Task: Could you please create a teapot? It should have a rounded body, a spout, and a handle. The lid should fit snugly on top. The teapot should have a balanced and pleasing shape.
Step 41:
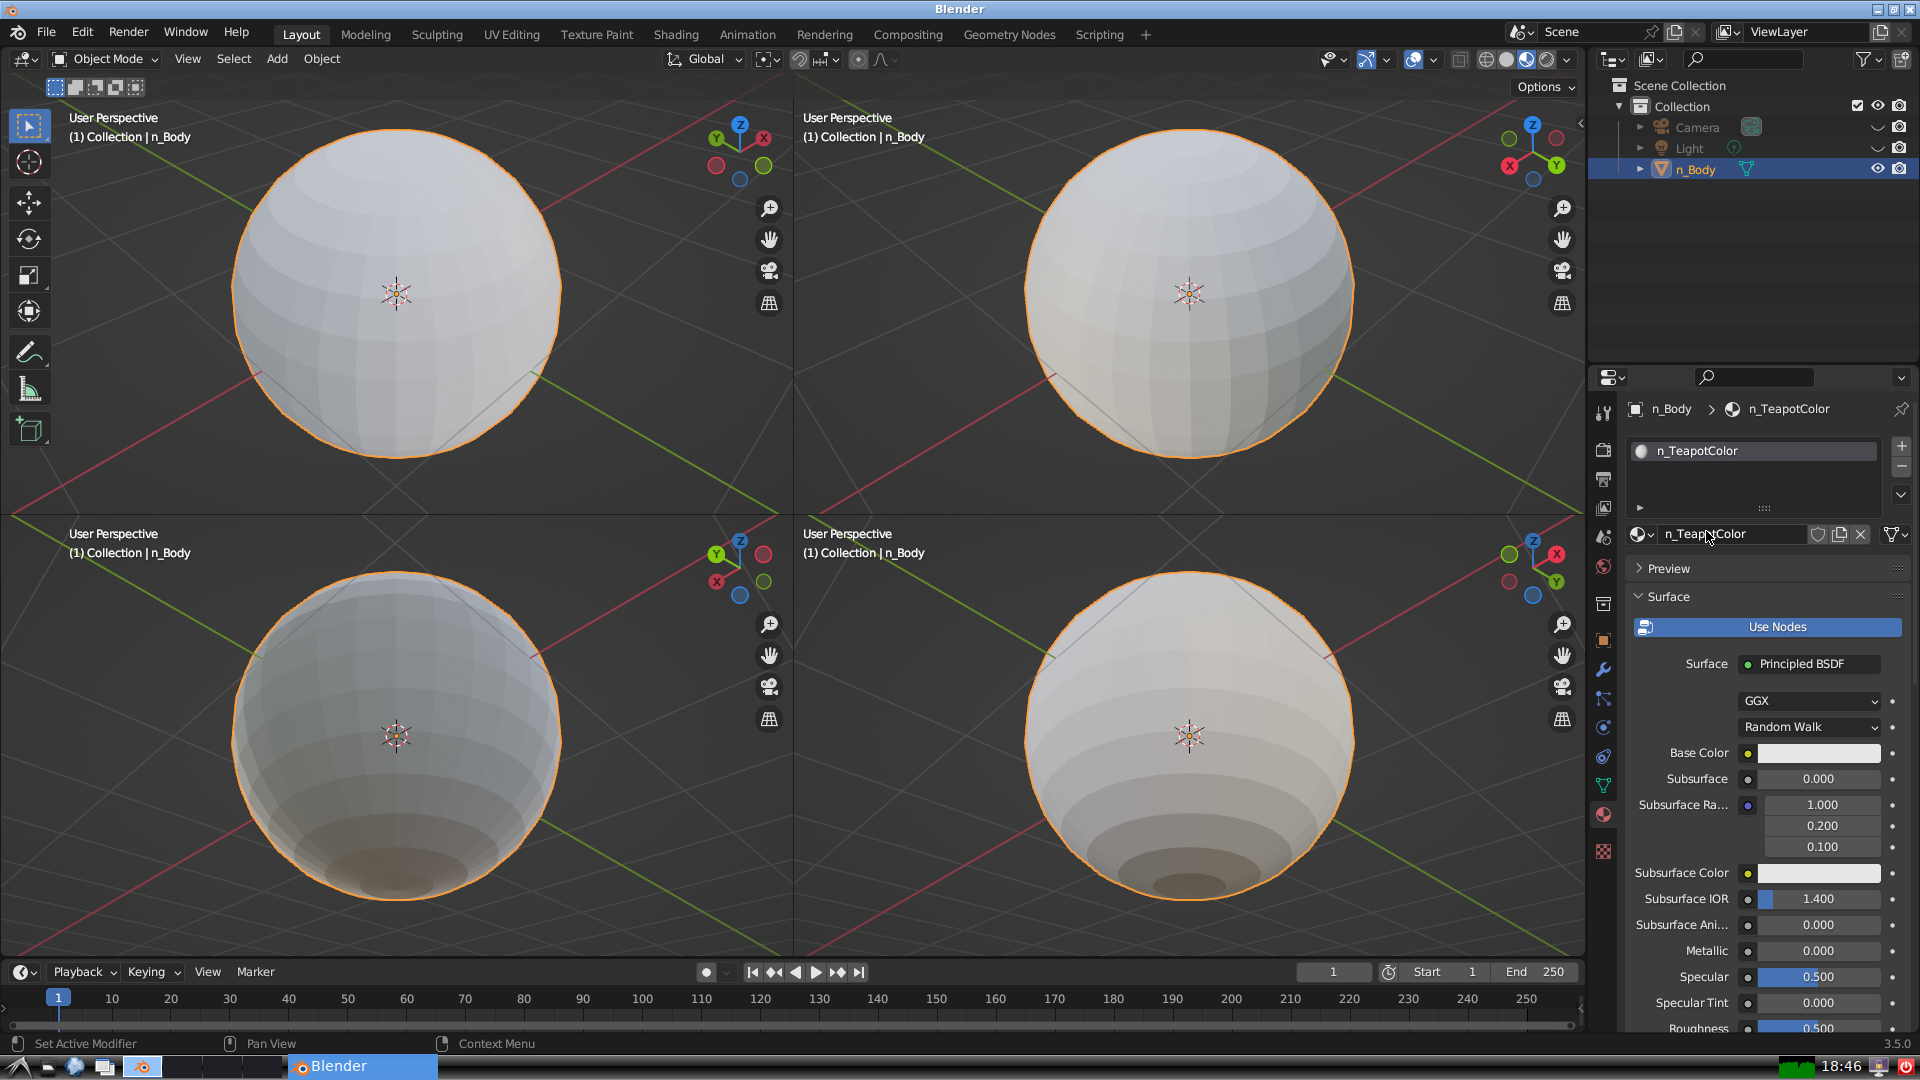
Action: {"mouse_move": [1816, 750]}